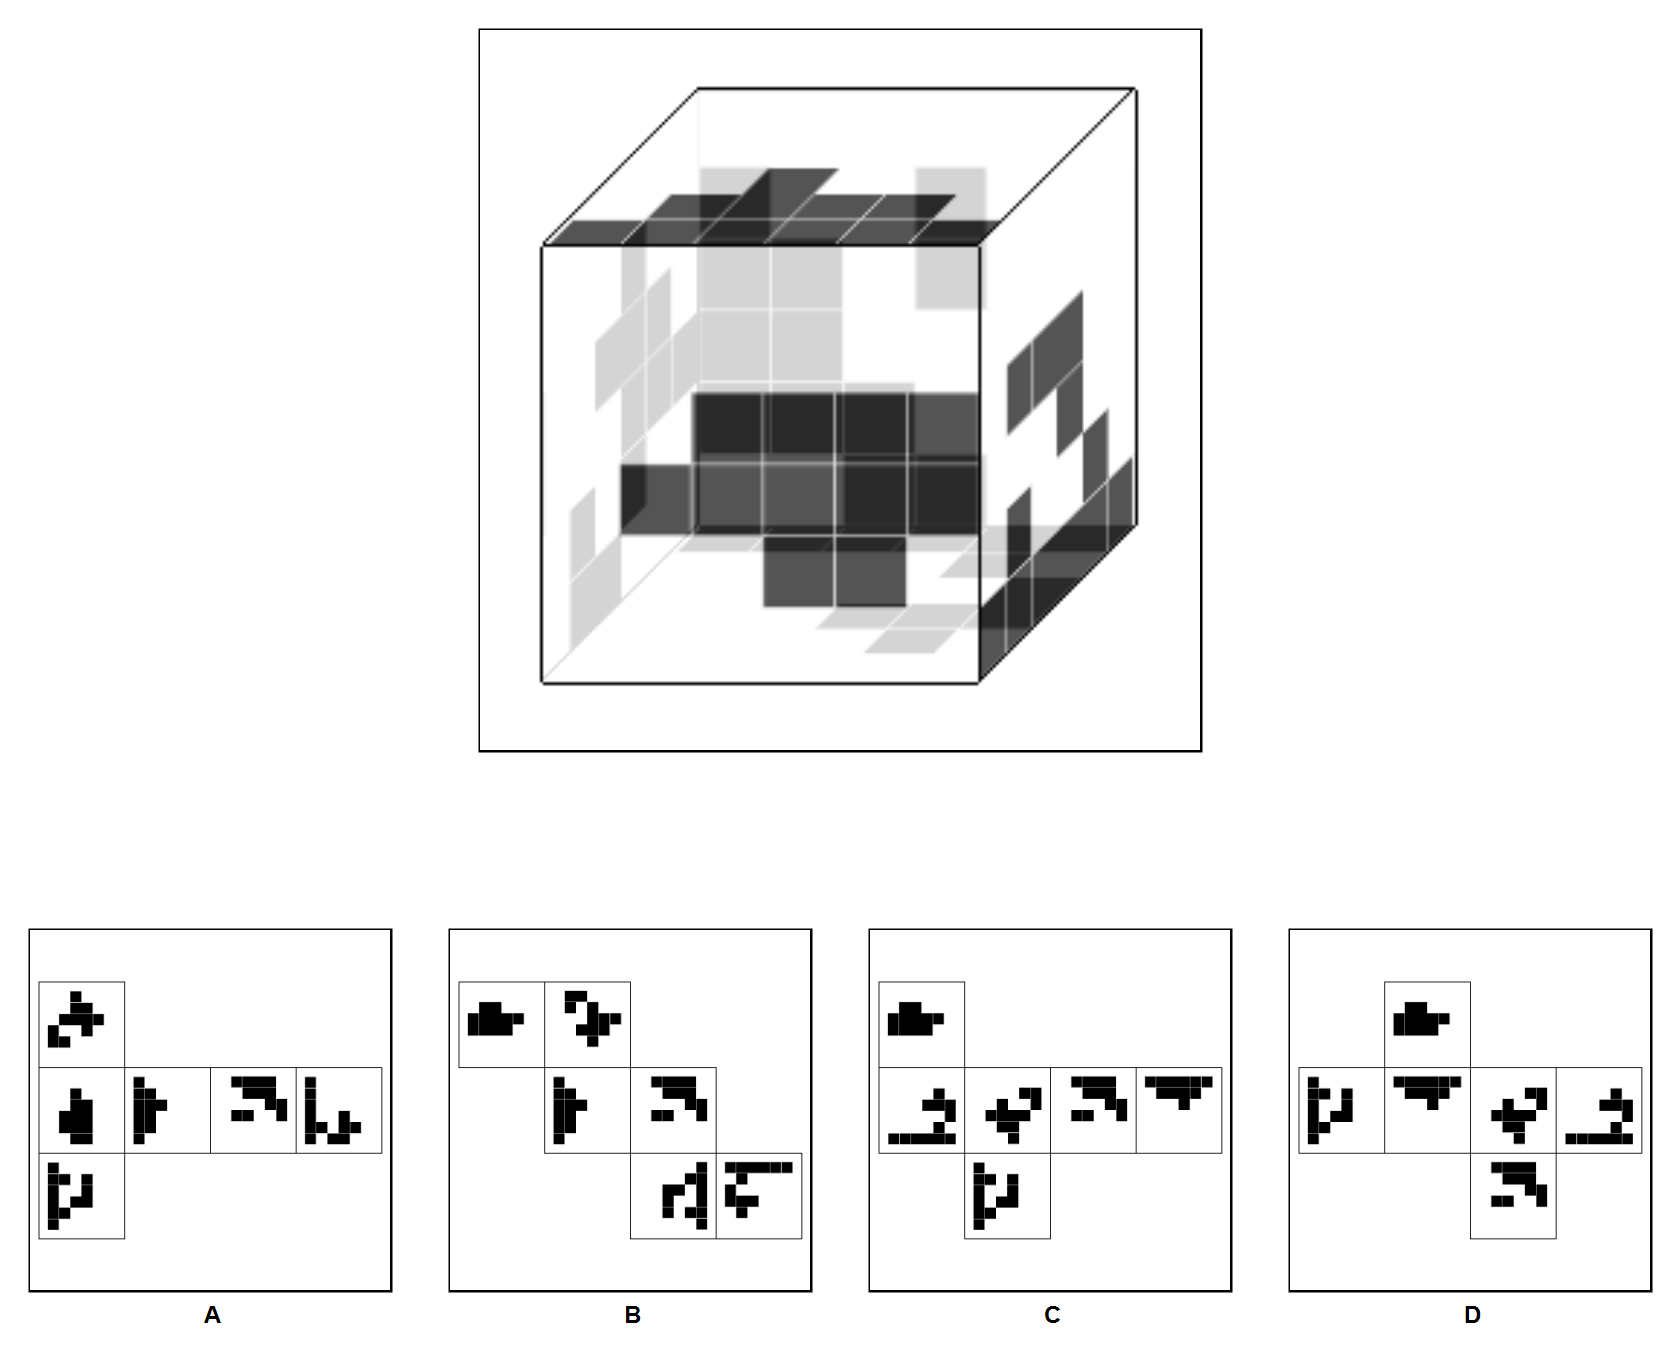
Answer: C